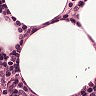
Metastatic tissue present: no